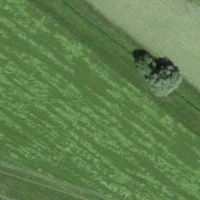
EUNIS habitat code: 52
Species observed at this site:
Cercopis vulnerata